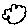
Label: cloud